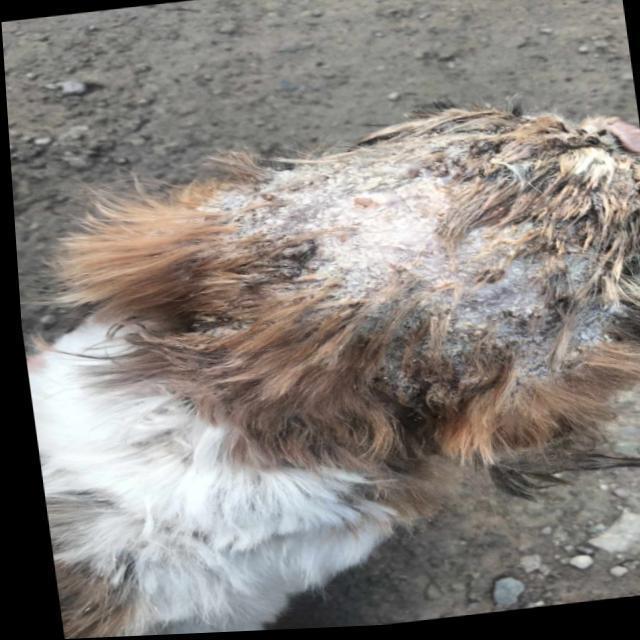
Canine demodicosis (Demodex mange) — caused by Demodex canis mites. Presents with alopecia, follicular papules, pustules, and comedones. Often localized on face and forelimbs.